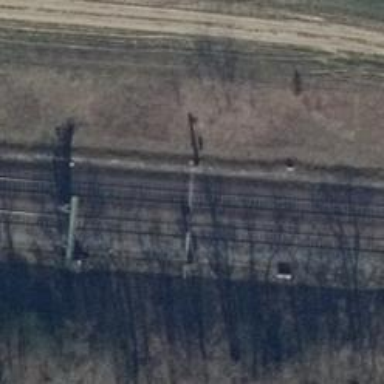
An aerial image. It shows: Railway milestone with catenary mast.